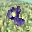
Label: 8